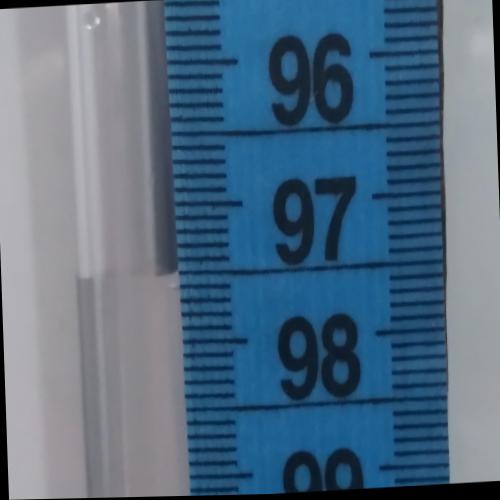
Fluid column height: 97.5 cm